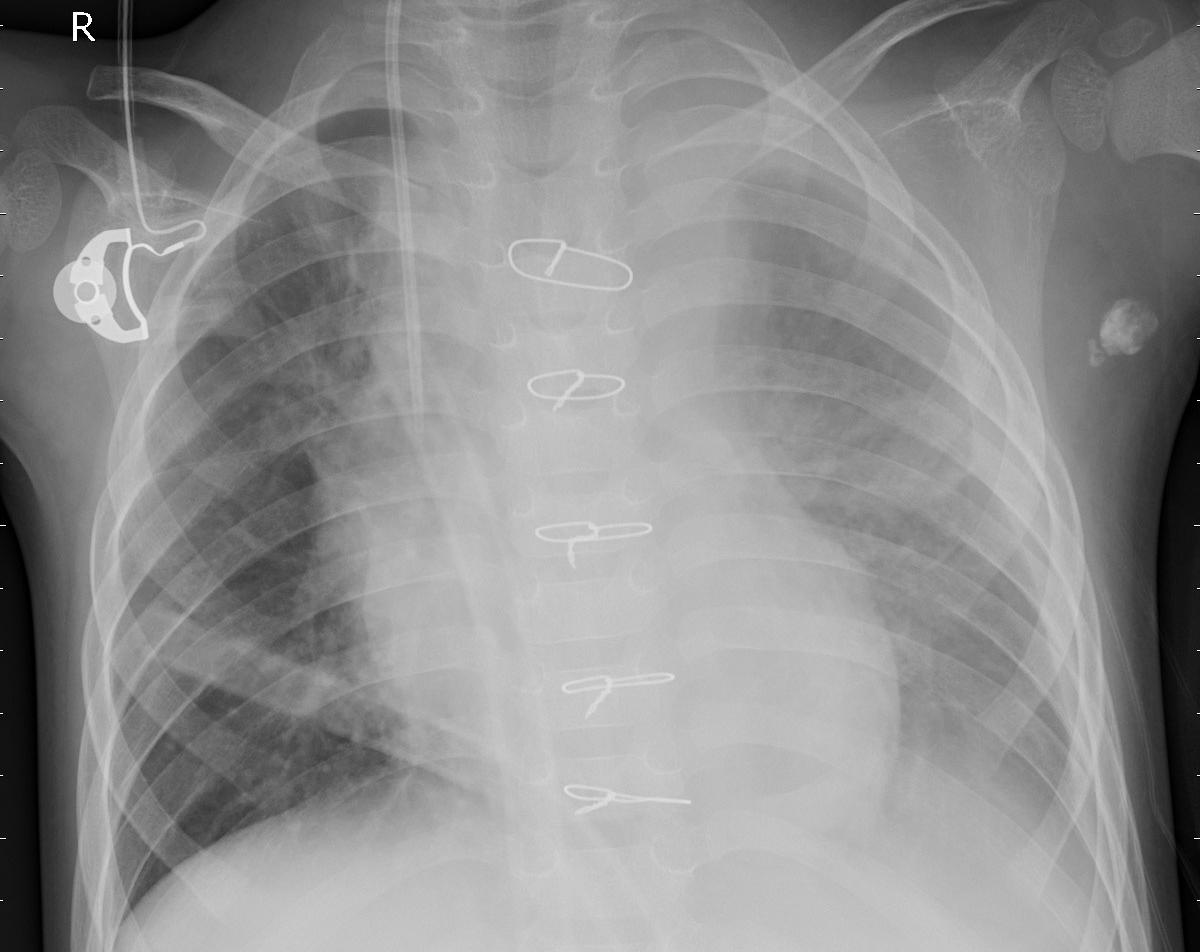
Diagnosis: PNEUMONIA